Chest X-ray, PA view. Patient: 57 years old, sex F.
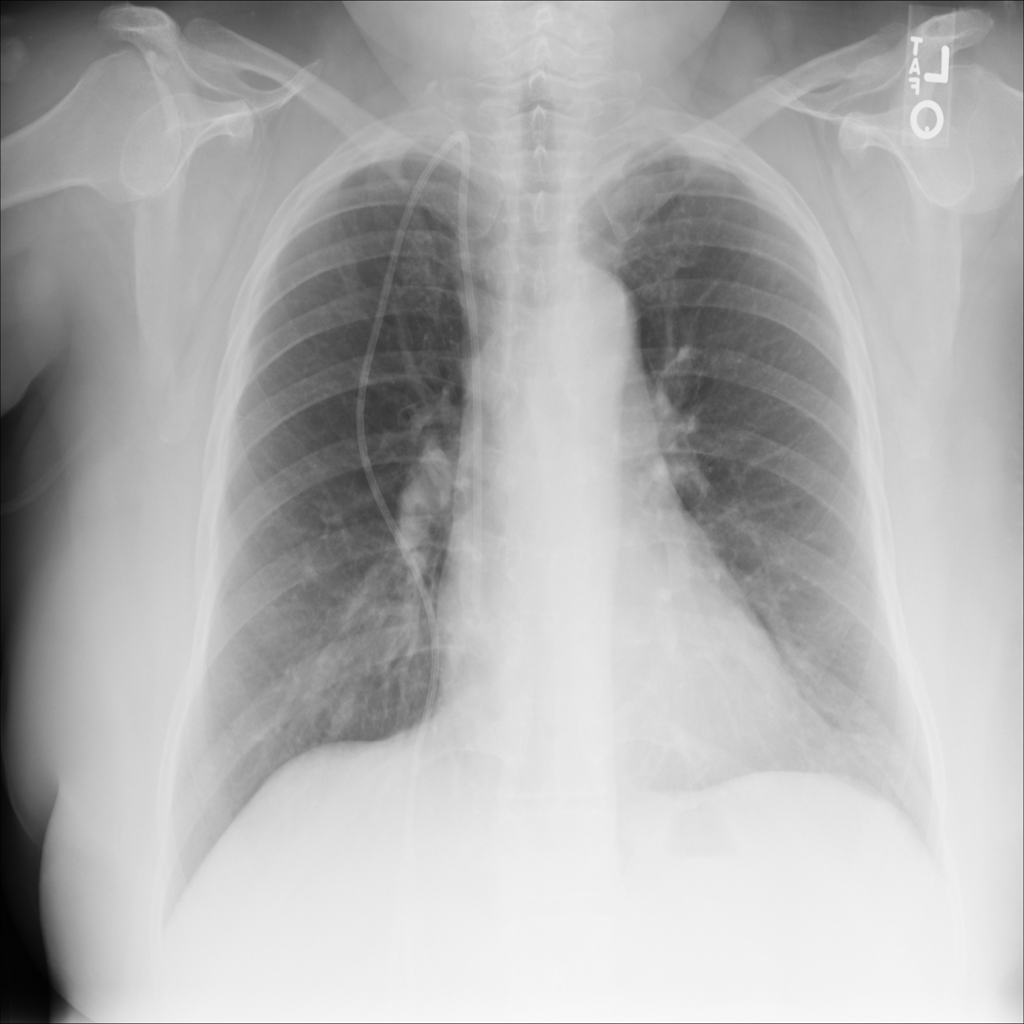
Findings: No Finding